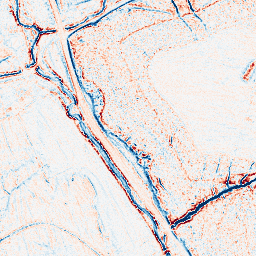
Category: edge_preserving
Decomposition family: anisotropic_diffusion
Decomposition parameters: iterations: 5
kappa: 100
gamma: 0.2
Upsampling method: quadratic
Upsampling parameters: scale: 8
Upsampling scale: 8